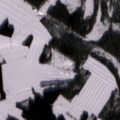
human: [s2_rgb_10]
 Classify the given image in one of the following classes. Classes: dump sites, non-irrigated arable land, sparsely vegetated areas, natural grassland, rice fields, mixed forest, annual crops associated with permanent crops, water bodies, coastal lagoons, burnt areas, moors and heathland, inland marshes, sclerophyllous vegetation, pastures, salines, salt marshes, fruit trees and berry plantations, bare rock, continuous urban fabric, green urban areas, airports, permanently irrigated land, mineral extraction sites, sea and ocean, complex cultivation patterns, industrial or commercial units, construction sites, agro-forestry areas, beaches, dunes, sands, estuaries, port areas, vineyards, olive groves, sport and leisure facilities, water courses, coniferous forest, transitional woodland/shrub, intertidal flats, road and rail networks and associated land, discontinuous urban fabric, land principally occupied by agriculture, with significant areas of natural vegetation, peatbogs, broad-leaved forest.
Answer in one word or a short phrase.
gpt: non-irrigated arable land, land principally occupied by agriculture, with significant areas of natural vegetation, coniferous forest, transitional woodland/shrub